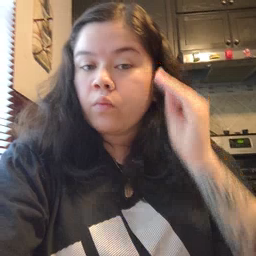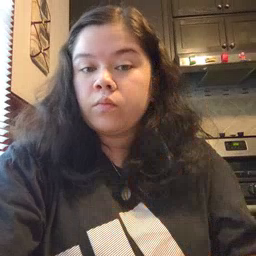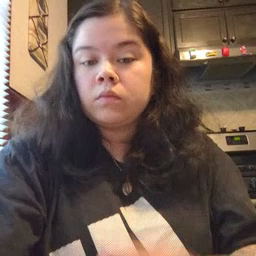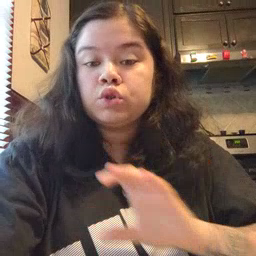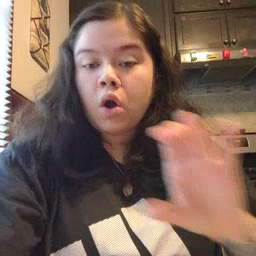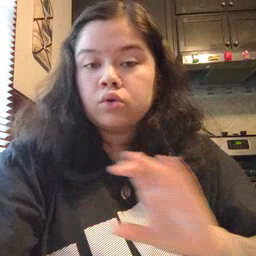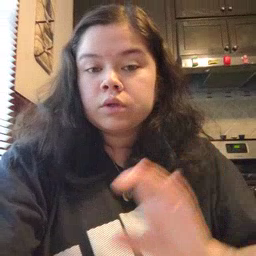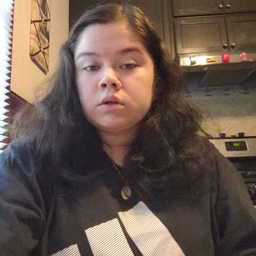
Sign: chocolate